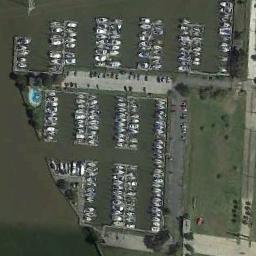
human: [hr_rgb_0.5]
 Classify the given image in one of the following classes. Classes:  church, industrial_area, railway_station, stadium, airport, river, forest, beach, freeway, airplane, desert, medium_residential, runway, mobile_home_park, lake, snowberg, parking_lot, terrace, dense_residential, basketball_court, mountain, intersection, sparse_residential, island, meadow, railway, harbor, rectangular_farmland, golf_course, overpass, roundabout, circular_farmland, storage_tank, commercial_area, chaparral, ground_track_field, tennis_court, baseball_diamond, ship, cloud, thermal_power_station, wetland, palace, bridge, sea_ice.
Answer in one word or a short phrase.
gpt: harbor